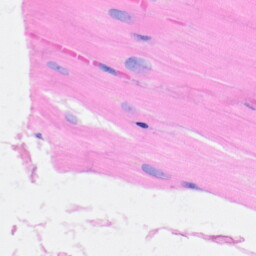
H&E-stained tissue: Heart